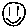
Label: smiley face